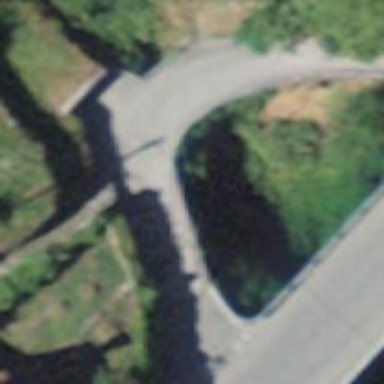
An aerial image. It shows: Residential road with asphalt surface that includes bridge. There is no sidewalk on the bridge.